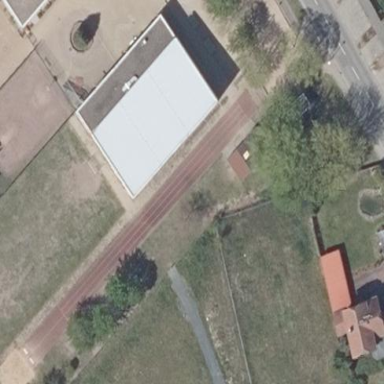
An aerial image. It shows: Athletics pitch used for leisure sports activities.